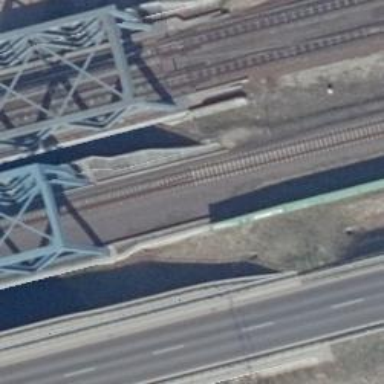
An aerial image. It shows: Railway bridge.